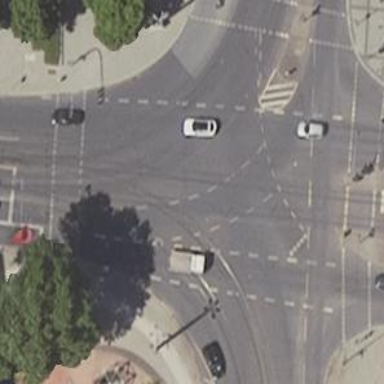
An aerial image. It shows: Railway crossing.